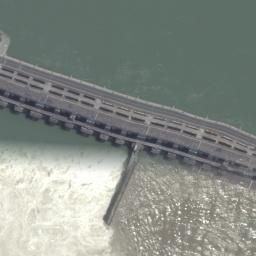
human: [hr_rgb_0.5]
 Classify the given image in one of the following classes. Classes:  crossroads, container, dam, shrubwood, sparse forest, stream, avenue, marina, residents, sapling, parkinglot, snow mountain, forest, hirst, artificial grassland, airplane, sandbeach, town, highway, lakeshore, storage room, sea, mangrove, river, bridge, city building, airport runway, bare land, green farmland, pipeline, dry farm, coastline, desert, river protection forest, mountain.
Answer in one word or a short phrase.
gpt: dam